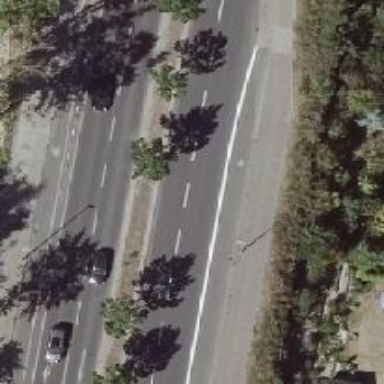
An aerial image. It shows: Avenue lined with broadleaved deciduous trees.